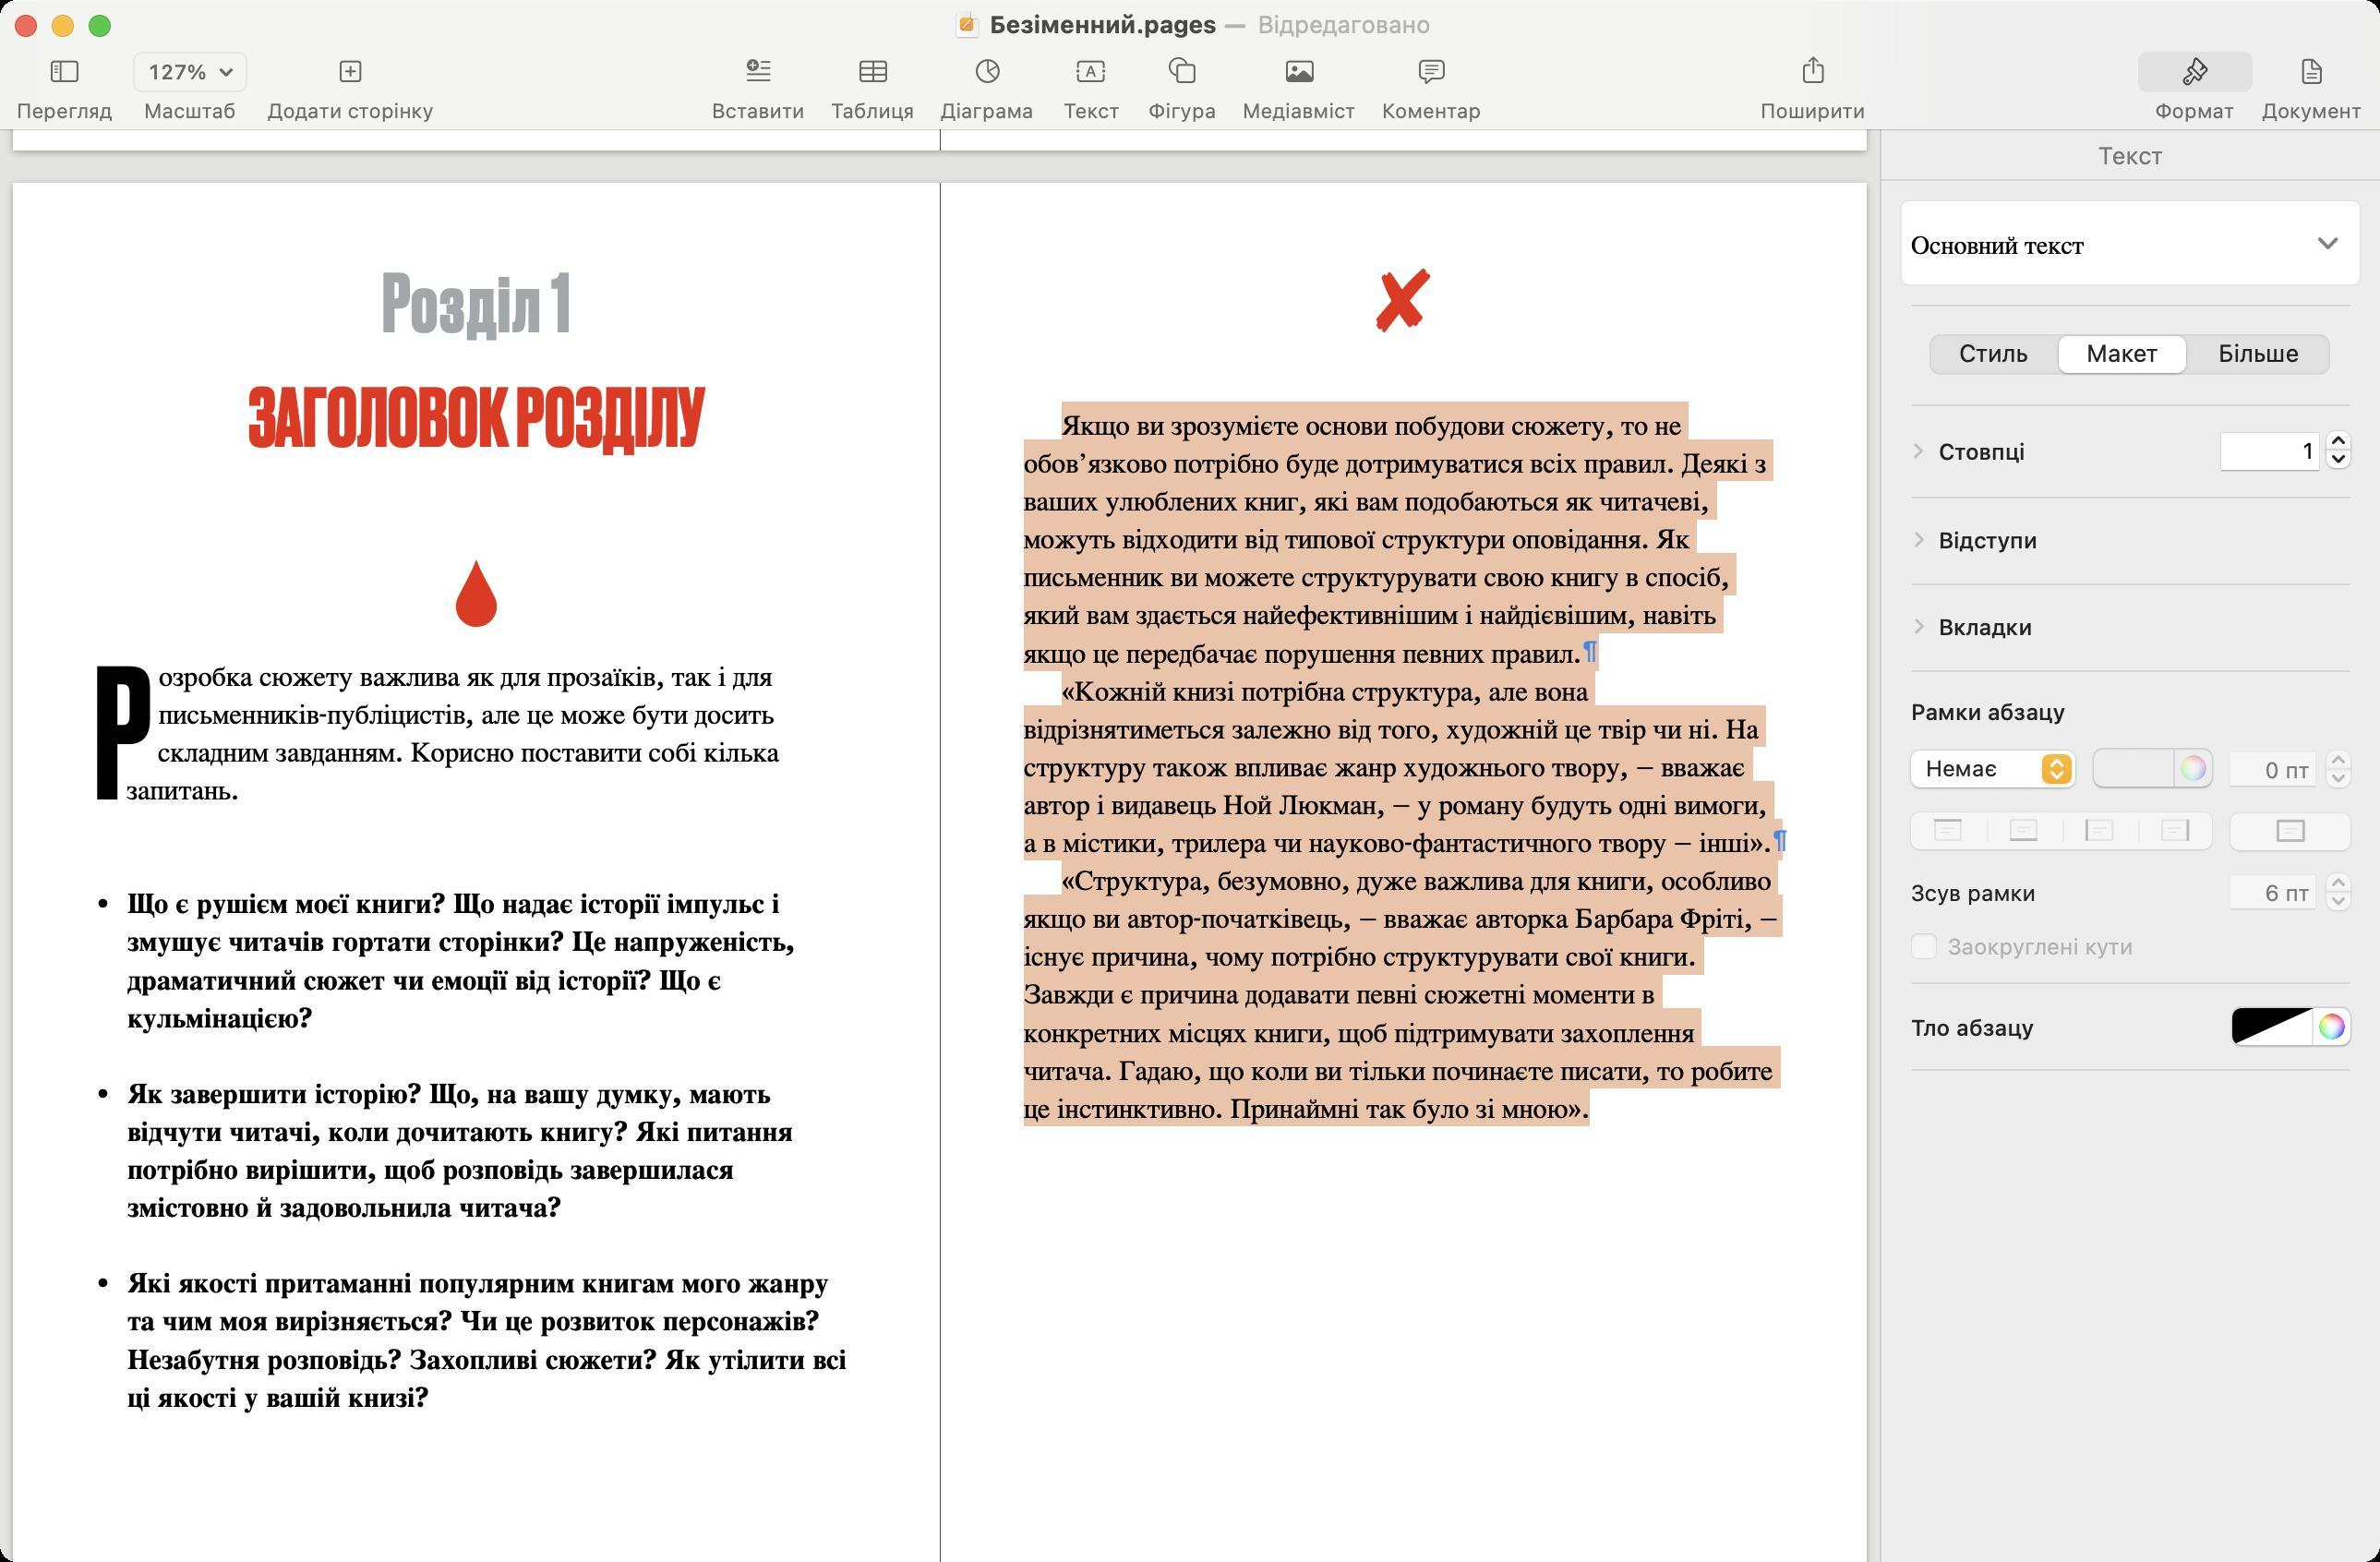
Accessibility tree:
{"name": "Безіменний.pages", "role": "AXWindow", "description": null, "role_description": "звичайне вікно", "value": null, "position": "342.00;64.00", "size": "1289;846", "children": [{"name": null, "role": "AXSplitGroup", "description": null, "role_description": "група розділених областей", "value": null, "position": "0.00;0.00", "size": "1289;846", "children": [{"name": null, "role": "AXSplitter", "description": null, "role_description": "роздільник", "value": -1.0, "position": "-1.00;70.00", "size": "1;776", "children": []}, {"name": null, "role": "AXScrollArea", "description": null, "role_description": "область прокручування", "value": null, "position": "0.00;70.00", "size": "1018;776", "children": [{"name": null, "role": "AXScrollBar", "description": null, "role_description": "смуга прокручування", "value": 0.0, "position": "0.00;830.00", "size": "1018;16", "children": []}, {"name": null, "role": "AXScrollBar", "description": null, "role_description": "смуга прокручування", "value": 0.7408632640201638, "position": "1002.00;70.00", "size": "16;776", "children": [{"name": null, "role": "AXValueIndicator", "description": null, "role_description": "індикатор значення", "value": 0.7408632640201638, "position": "1006.00;524.00", "size": "12;162", "children": []}, {"name": null, "role": "AXButton", "description": null, "role_description": "кнопка-стрілка збільшення", "value": null, "position": "1002.00;70.00", "size": "0;0", "children": []}, {"name": null, "role": "AXButton", "description": null, "role_description": "кнопка-стрілка зменшення", "value": null, "position": "1002.00;70.00", "size": "0;0", "children": []}, {"name": null, "role": "AXButton", "description": null, "role_description": "кнопка наступної сторінки", "value": null, "position": "1006.00;687.00", "size": "12;159", "children": []}, {"name": null, "role": "AXButton", "description": null, "role_description": "кнопка попередньої сторінки", "value": null, "position": "1006.00;70.00", "size": "12;454", "children": []}]}]}, {"name": null, "role": "AXSplitter", "description": null, "role_description": "роздільник", "value": 1018.0, "position": "1018.00;70.00", "size": "1;776", "children": []}, {"name": null, "role": "AXRadioGroup", "description": null, "role_description": "радіо-група", "value": "{\n    \"name\": null,\n    \"role\": \"AXRadioButton\",\n    \"description\": \"\\u0422\\u0435\\u043a\\u0441\\u0442\",\n    \"role_description\": \"\\u0440\\u0430\\u0434\\u0456\\u043e-\\u043a\\u043d\\u043e\\u043f\\u043a\\u0430\",\n    \"value\": 1,\n    \"position\": \"1019.00;70.00\",\n    \"size\": \"272;28\",\n    \"children\": []\n}", "position": "1019.00;70.00", "size": "270;28", "children": [{"name": null, "role": "AXRadioButton", "description": "Текст", "role_description": "радіо-кнопка", "value": 1, "position": "1019.00;70.00", "size": "272;28", "children": []}]}, {"name": "Основний_текст", "role": "AXButton", "description": null, "role_description": "кнопка", "value": null, "position": "1035.00;114.00", "size": "233;35", "children": []}, {"name": null, "role": "AXRadioGroup", "description": null, "role_description": "радіо-група", "value": "{\n    \"name\": null,\n    \"role\": \"AXRadioButton\",\n    \"description\": \"\\u041c\\u0430\\u043a\\u0435\\u0442\",\n    \"role_description\": \"\\u0440\\u0430\\u0434\\u0456\\u043e-\\u043a\\u043d\\u043e\\u043f\\u043a\\u0430\",\n    \"value\": 1,\n    \"position\": \"1115.00;180.00\",\n    \"size\": \"70;24\",\n    \"children\": []\n}", "position": "1043.00;180.00", "size": "222;24", "children": [{"name": null, "role": "AXRadioButton", "description": "Стиль", "role_description": "радіо-кнопка", "value": 0, "position": "1043.00;180.00", "size": "72;24", "children": []}, {"name": null, "role": "AXRadioButton", "description": "Макет", "role_description": "радіо-кнопка", "value": 1, "position": "1115.00;180.00", "size": "70;24", "children": []}, {"name": null, "role": "AXRadioButton", "description": "Більше", "role_description": "радіо-кнопка", "value": 0, "position": "1185.00;180.00", "size": "79;24", "children": []}]}, {"name": null, "role": "AXScrollArea", "description": null, "role_description": "область прокручування", "value": null, "position": "1019.00;220.00", "size": "270;626", "children": [{"name": null, "role": "AXDisclosureTriangle", "description": null, "role_description": "трикутник розгортання", "value": 0, "position": "1031.00;231.00", "size": "15;27", "children": []}, {"name": null, "role": "AXStaticText", "description": null, "role_description": "текст", "value": "Стовпці", "position": "1048.00;237.00", "size": "151;15", "children": []}, {"name": null, "role": "AXTextField", "description": "стовпці", "role_description": "текстове поле", "value": "1", "position": "1202.00;233.50", "size": "55;22", "children": []}, {"name": null, "role": "AXIncrementor", "description": "стовпці", "role_description": "покроковий модифікатор", "value": 1.0, "position": "1257.00;229.50", "size": "19;28", "children": [{"name": null, "role": "AXButton", "description": null, "role_description": "кнопка-стрілка збільшення", "value": null, "position": "1257.00;229.50", "size": "19;14", "children": []}, {"name": null, "role": "AXButton", "description": null, "role_description": "кнопка-стрілка зменшення", "value": null, "position": "1257.00;243.50", "size": "19;14", "children": []}]}, {"name": null, "role": "AXDisclosureTriangle", "description": null, "role_description": "трикутник розгортання", "value": 0, "position": "1031.00;280.00", "size": "16;25", "children": []}, {"name": null, "role": "AXStaticText", "description": null, "role_description": "текст", "value": "Відступи", "position": "1048.00;285.00", "size": "58;15", "children": []}, {"name": null, "role": "AXDisclosureTriangle", "description": null, "role_description": "трикутник розгортання", "value": 0, "position": "1031.00;327.00", "size": "16;25", "children": []}, {"name": null, "role": "AXStaticText", "description": null, "role_description": "текст", "value": "Вкладки", "position": "1048.00;332.00", "size": "55;15", "children": []}, {"name": null, "role": "AXStaticText", "description": null, "role_description": "текст", "value": "Рамки абзацу", "position": "1033.00;378.00", "size": "242;15", "children": []}, {"name": null, "role": "AXPopUpButton", "description": null, "role_description": "кнопка спливного меню", "value": "Немає", "position": "1032.00;405.50", "size": "96;25", "children": []}, {"name": null, "role": "AXColorWell", "description": null, "role_description": "комірка кольору", "value": null, "position": "1133.00;405.00", "size": "66;23", "children": []}, {"name": null, "role": "AXTextField", "description": null, "role_description": "текстове поле", "value": "0 пт", "position": "1207.00;406.50", "size": "48;20", "children": []}, {"name": null, "role": "AXIncrementor", "description": null, "role_description": "покроковий модифікатор", "value": 1.0, "position": "1257.00;402.50", "size": "19;28", "children": [{"name": null, "role": "AXButton", "description": null, "role_description": "кнопка-стрілка збільшення", "value": null, "position": "1257.00;402.50", "size": "19;14", "children": []}, {"name": null, "role": "AXButton", "description": null, "role_description": "кнопка-стрілка зменшення", "value": null, "position": "1257.00;416.50", "size": "19;14", "children": []}]}, {"name": null, "role": "AXGroup", "description": null, "role_description": "група", "value": null, "position": "1032.00;438.00", "size": "169;25", "children": [{"name": null, "role": "AXCheckBox", "description": null, "role_description": "галочка", "value": 0, "position": "1032.00;438.00", "size": "44;25", "children": []}, {"name": null, "role": "AXCheckBox", "description": null, "role_description": "галочка", "value": 0, "position": "1076.00;438.00", "size": "41;25", "children": []}, {"name": null, "role": "AXCheckBox", "description": null, "role_description": "галочка", "value": 0, "position": "1117.00;438.00", "size": "41;25", "children": []}, {"name": null, "role": "AXCheckBox", "description": null, "role_description": "галочка", "value": 0, "position": "1158.00;438.00", "size": "43;25", "children": []}]}, {"name": "", "role": "AXButton", "description": null, "role_description": "кнопка", "value": null, "position": "1201.00;435.50", "size": "79;32", "children": []}, {"name": null, "role": "AXTextField", "description": null, "role_description": "текстове поле", "value": "6 пт", "position": "1207.00;473.00", "size": "48;20", "children": []}, {"name": null, "role": "AXIncrementor", "description": null, "role_description": "покроковий модифікатор", "value": 6.0, "position": "1257.00;469.00", "size": "19;28", "children": [{"name": null, "role": "AXButton", "description": null, "role_description": "кнопка-стрілка збільшення", "value": null, "position": "1257.00;469.00", "size": "19;14", "children": []}, {"name": null, "role": "AXButton", "description": null, "role_description": "кнопка-стрілка зменшення", "value": null, "position": "1257.00;483.00", "size": "19;14", "children": []}]}, {"name": "Заокруглені_кути", "role": "AXCheckBox", "description": null, "role_description": "галочка", "value": 0, "position": "1033.00;503.50", "size": "240;18", "children": []}, {"name": null, "role": "AXStaticText", "description": null, "role_description": "текст", "value": "Тло абзацу", "position": "1033.00;549.00", "size": "71;15", "children": []}, {"name": null, "role": "AXColorWell", "description": null, "role_description": "комірка кольору", "value": null, "position": "1208.00;545.00", "size": "66;23", "children": []}]}]}, {"name": null, "role": "AXToolbar", "description": null, "role_description": "панель інструментів", "value": null, "position": "0.00;28.00", "size": "1289;42", "children": [{"name": null, "role": "AXMenuButton", "description": "Перегляд", "role_description": "кнопка меню", "value": null, "position": "2.00;28.00", "size": "66;42", "children": [{"name": null, "role": "AXRadioGroup", "description": null, "role_description": "радіо-група", "value": null, "position": "12.00;27.00", "size": "46;25", "children": [{"name": null, "role": "AXMenuButton", "description": "Перемкнути бічну панель", "role_description": "кнопка меню", "value": null, "position": "12.00;27.00", "size": "46;25", "children": []}]}, {"name": null, "role": "AXStaticText", "description": null, "role_description": "текст", "value": "Перегляд", "position": "5.00;53.00", "size": "60;14", "children": []}]}, {"name": "Масштаб", "role": "AXMenuButton", "description": null, "role_description": "кнопка меню", "value": null, "position": "68.00;28.00", "size": "70;42", "children": [{"name": "127%", "role": "AXMenuButton", "description": null, "role_description": "кнопка меню", "value": null, "position": "71.00;27.00", "size": "64;25", "children": []}, {"name": null, "role": "AXStaticText", "description": null, "role_description": "текст", "value": "Масштаб", "position": "74.00;53.00", "size": "58;14", "children": []}]}, {"name": "Додати_сторінку", "role": "AXButton", "description": "Додати сторінку", "role_description": "кнопка", "value": null, "position": "138.00;28.00", "size": "104;42", "children": []}, {"name": null, "role": "AXMenuButton", "description": "Вставити", "role_description": "кнопка меню", "value": null, "position": "378.50;28.00", "size": "64;42", "children": [{"name": null, "role": "AXRadioGroup", "description": null, "role_description": "радіо-група", "value": null, "position": "388.00;27.00", "size": "46;25", "children": [{"name": null, "role": "AXMenuButton", "description": "додати список", "role_description": "кнопка меню", "value": null, "position": "388.00;27.00", "size": "46;25", "children": []}]}, {"name": null, "role": "AXStaticText", "description": null, "role_description": "текст", "value": "Вставити", "position": "381.50;53.00", "size": "58;14", "children": []}]}, {"name": "Таблиця", "role": "AXCheckBox", "description": "Таблиця", "role_description": "галочка", "value": 0, "position": "443.00;28.00", "size": "60;42", "children": []}, {"name": "Діаграма", "role": "AXCheckBox", "description": "Діаграма", "role_description": "галочка", "value": 0, "position": "502.50;28.00", "size": "64;42", "children": []}, {"name": "Текст", "role": "AXButton", "description": "Текст", "role_description": "кнопка", "value": null, "position": "567.00;28.00", "size": "48;42", "children": []}, {"name": "Фігура", "role": "AXCheckBox", "description": "Фігура", "role_description": "галочка", "value": 0, "position": "615.00;28.00", "size": "51;42", "children": []}, {"name": null, "role": "AXMenuButton", "description": "Медіавміст", "role_description": "кнопка меню", "value": null, "position": "666.00;28.00", "size": "76;42", "children": [{"name": null, "role": "AXRadioGroup", "description": null, "role_description": "радіо-група", "value": null, "position": "681.00;27.00", "size": "46;25", "children": [{"name": null, "role": "AXMenuButton", "description": "фотографія", "role_description": "кнопка меню", "value": null, "position": "681.00;27.00", "size": "46;25", "children": []}]}, {"name": null, "role": "AXStaticText", "description": null, "role_description": "текст", "value": "Медіавміст", "position": "669.00;53.00", "size": "70;14", "children": []}]}, {"name": "Коментар", "role": "AXButton", "description": "Коментар", "role_description": "кнопка", "value": null, "position": "741.50;28.00", "size": "68;42", "children": []}, {"name": "Поширити", "role": "AXButton", "description": "Поширити", "role_description": "кнопка", "value": null, "position": "946.50;28.00", "size": "71;42", "children": []}, {"name": null, "role": "AXGroup", "description": null, "role_description": "група", "value": "{\n    \"name\": null,\n    \"role\": \"AXRadioButton\",\n    \"description\": \"\\u0424\\u043e\\u0440\\u043c\\u0430\\u0442\",\n    \"role_description\": \"\\u0440\\u0430\\u0434\\u0456\\u043e-\\u043a\\u043d\\u043e\\u043f\\u043a\\u0430\",\n    \"value\": 1,\n    \"position\": \"1157.00;27.00\",\n    \"size\": \"64;25\",\n    \"children\": []\n}", "position": "1154.00;28.00", "size": "133;42", "children": [{"name": null, "role": "AXRadioButton", "description": "Формат", "role_description": "радіо-кнопка", "value": 1, "position": "1157.00;28.00", "size": "64;42", "children": []}, {"name": null, "role": "AXRadioButton", "description": "Документ", "role_description": "радіо-кнопка", "value": 0, "position": "1221.00;28.00", "size": "63;42", "children": []}]}]}, {"name": null, "role": "AXButton", "description": null, "role_description": "кнопка закривання", "value": null, "position": "7.00;6.00", "size": "14;16", "children": []}, {"name": null, "role": "AXButton", "description": null, "role_description": "кнопка повноекранного режиму", "value": null, "position": "47.00;6.00", "size": "14;16", "children": [{"name": null, "role": "AXGroup", "description": null, "role_description": "група", "value": null, "position": "47.00;6.00", "size": "14;16", "children": [{"name": null, "role": "AXGroup", "description": null, "role_description": "група", "value": null, "position": "47.00;6.00", "size": "14;16", "children": []}]}]}, {"name": null, "role": "AXButton", "description": null, "role_description": "кнопка згортання", "value": null, "position": "27.00;6.00", "size": "14;16", "children": []}, {"name": "Відредаговано", "role": "AXMenuButton", "description": "дії з документами", "role_description": "кнопка меню", "value": null, "position": "678.00;5.00", "size": "106;16", "children": []}, {"name": null, "role": "AXStaticText", "description": null, "role_description": "текст", "value": "—", "position": "661.00;5.00", "size": "16;16", "children": []}, {"name": "Безіменний.pages", "role": "AXImage", "description": null, "role_description": "зображення", "value": null, "position": "516.00;5.00", "size": "16;16", "children": []}, {"name": null, "role": "AXStaticText", "description": null, "role_description": "текст", "value": "Безіменний.pages", "position": "534.00;5.00", "size": "127;16", "children": []}]}